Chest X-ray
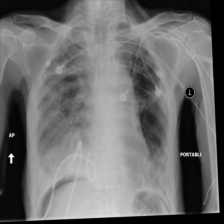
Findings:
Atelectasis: negative
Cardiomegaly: negative
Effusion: negative
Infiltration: negative
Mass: negative
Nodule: negative
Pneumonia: negative
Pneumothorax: negative
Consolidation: negative
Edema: negative
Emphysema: negative
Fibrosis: negative
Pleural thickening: negative
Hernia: negative